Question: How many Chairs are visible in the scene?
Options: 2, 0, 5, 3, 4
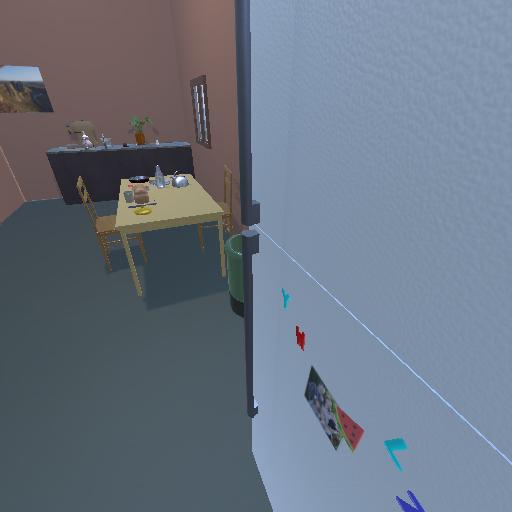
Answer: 2